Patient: sex M, age 68
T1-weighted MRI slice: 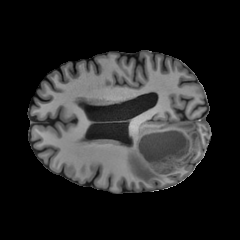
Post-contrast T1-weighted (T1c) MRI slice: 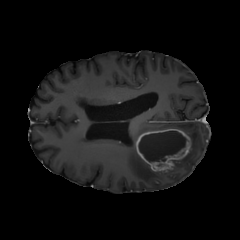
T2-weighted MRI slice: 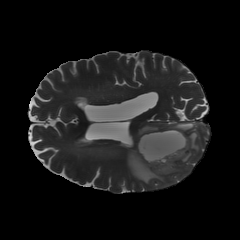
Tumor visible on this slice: yes
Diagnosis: Glioblastoma, IDH-wildtype
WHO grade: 4